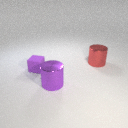
large red metal cylinder behind large purple metal cylinder